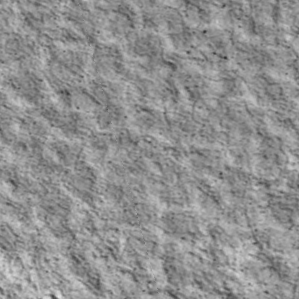
Label: non_frost